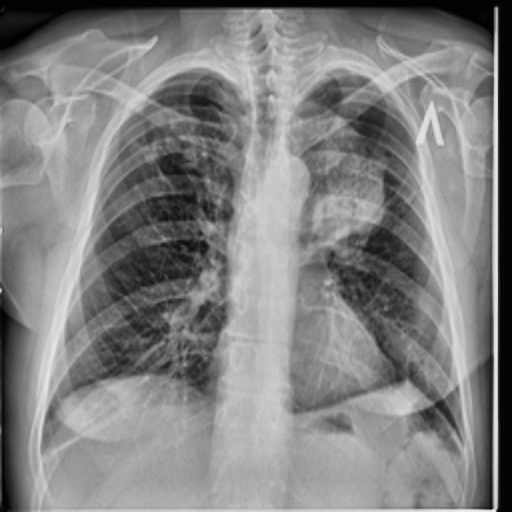
Finding: TUBERCULOSIS